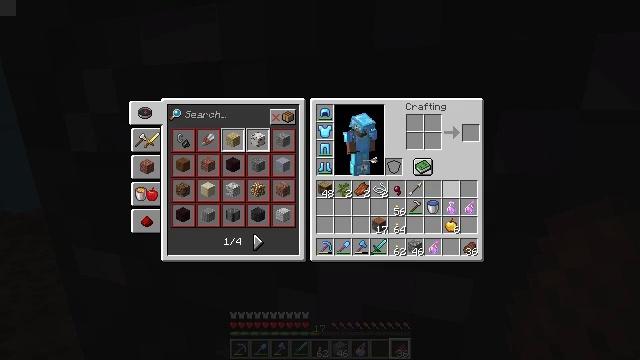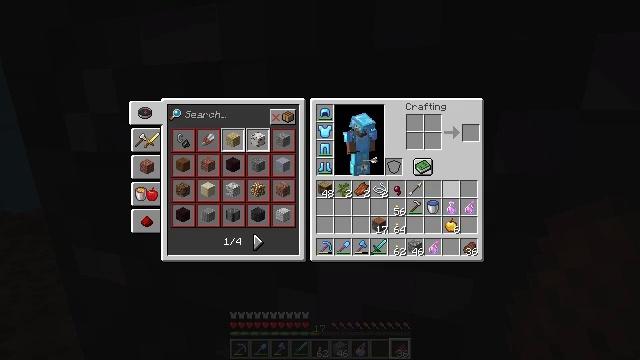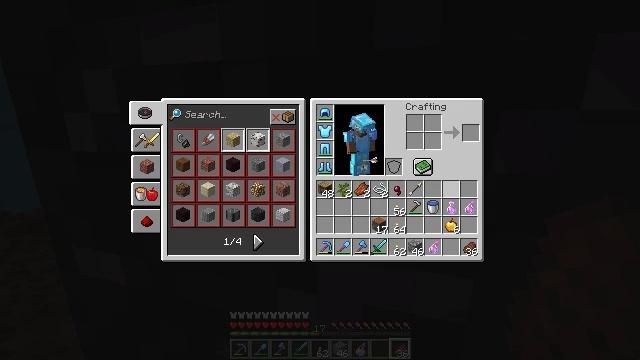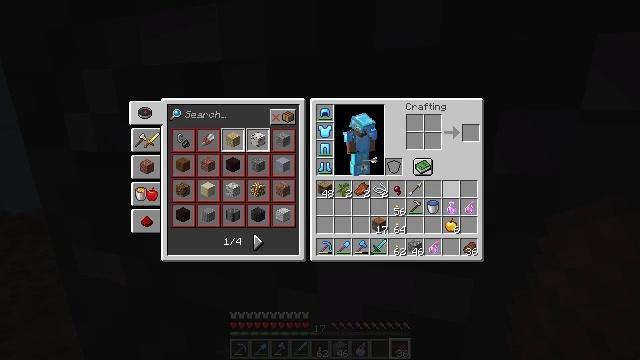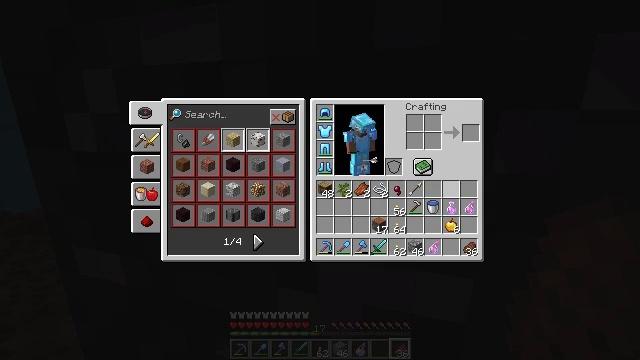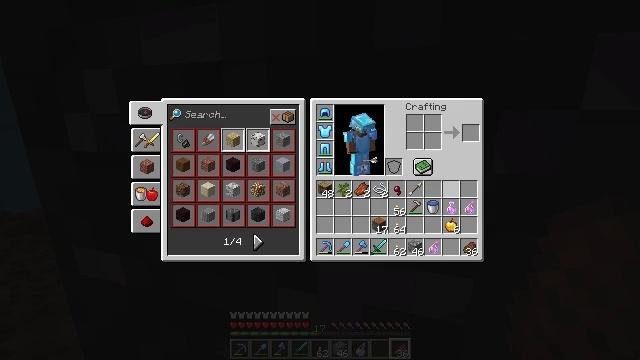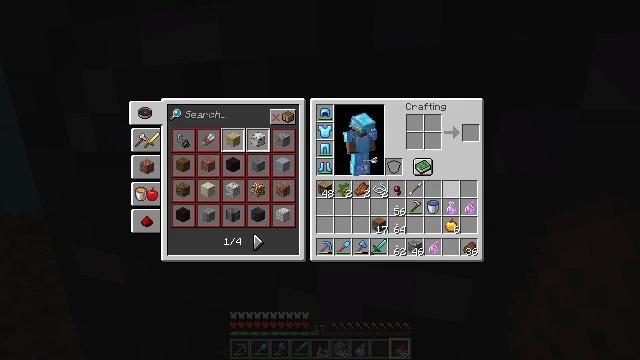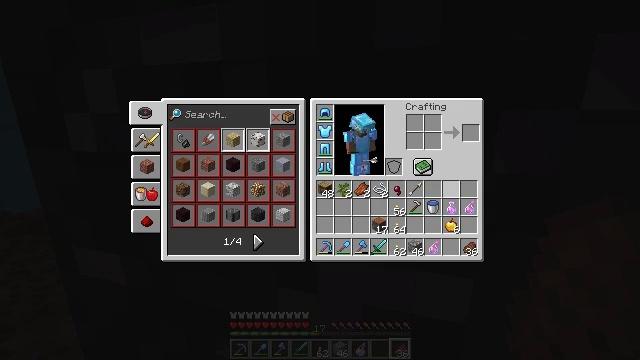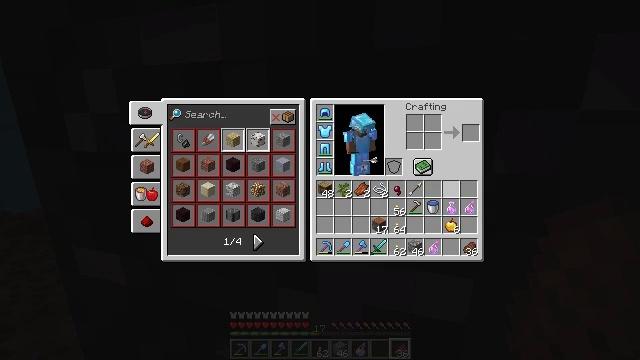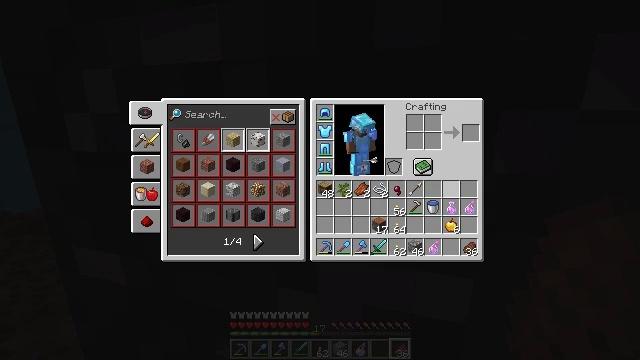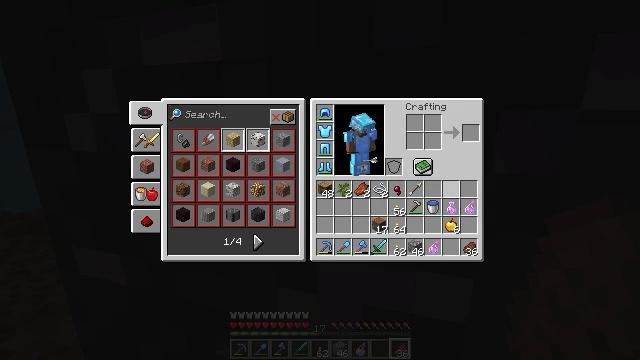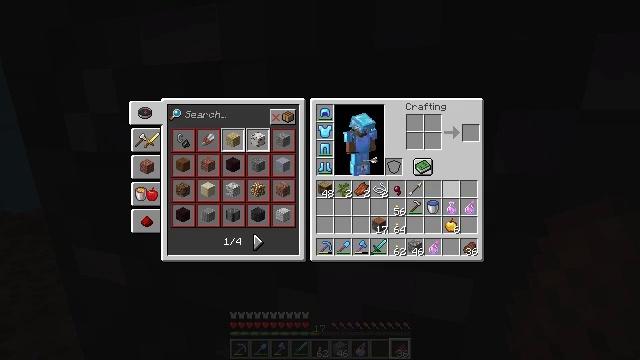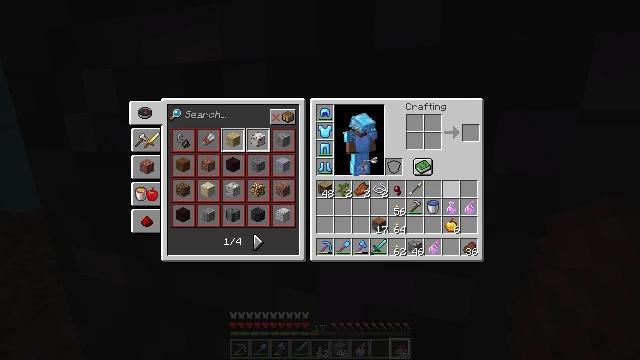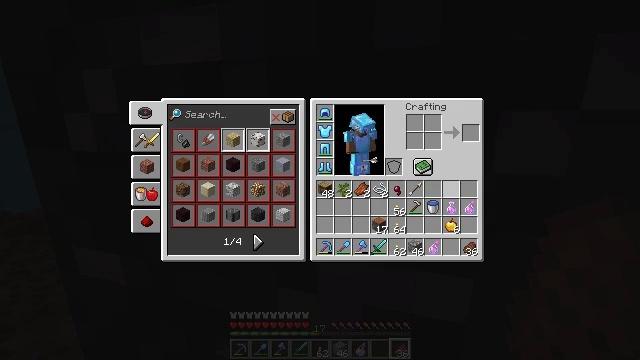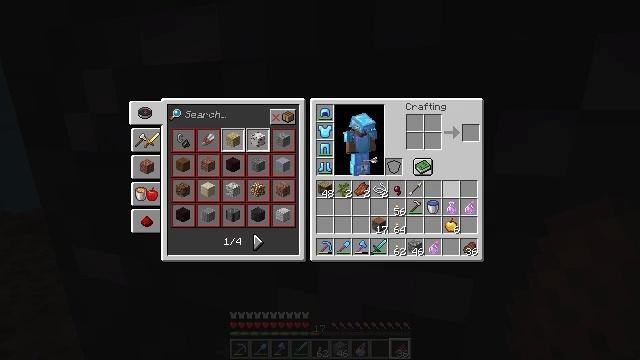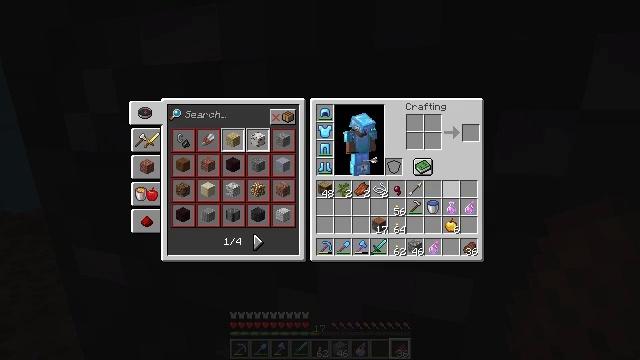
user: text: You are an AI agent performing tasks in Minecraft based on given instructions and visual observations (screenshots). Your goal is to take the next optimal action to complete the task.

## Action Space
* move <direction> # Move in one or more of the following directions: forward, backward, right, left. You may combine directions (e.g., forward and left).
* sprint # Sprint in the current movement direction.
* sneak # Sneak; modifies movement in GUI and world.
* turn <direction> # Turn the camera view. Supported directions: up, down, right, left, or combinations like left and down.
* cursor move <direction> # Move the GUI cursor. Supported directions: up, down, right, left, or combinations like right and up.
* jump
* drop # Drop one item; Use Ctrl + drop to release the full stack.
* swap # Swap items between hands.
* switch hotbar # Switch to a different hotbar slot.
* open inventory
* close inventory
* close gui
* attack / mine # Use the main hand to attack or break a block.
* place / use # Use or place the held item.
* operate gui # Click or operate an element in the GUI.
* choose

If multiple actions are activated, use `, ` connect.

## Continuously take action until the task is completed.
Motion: motion action
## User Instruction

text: Attack the soul fire to put it out.
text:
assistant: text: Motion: no_op
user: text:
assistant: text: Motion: no_op
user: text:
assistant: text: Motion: no_op
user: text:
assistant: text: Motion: no_op
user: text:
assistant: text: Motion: no_op
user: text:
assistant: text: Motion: no_op
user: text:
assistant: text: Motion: no_op
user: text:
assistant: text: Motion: no_op
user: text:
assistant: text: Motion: no_op
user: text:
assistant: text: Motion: no_op
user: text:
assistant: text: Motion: no_op
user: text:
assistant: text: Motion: no_op
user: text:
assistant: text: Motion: no_op
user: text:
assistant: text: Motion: no_op
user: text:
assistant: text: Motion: no_op
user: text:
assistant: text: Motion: no_op
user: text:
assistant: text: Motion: no_op
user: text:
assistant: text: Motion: no_op
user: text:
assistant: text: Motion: no_op
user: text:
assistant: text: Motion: close gui
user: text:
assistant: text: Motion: no_op
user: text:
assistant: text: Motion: no_op
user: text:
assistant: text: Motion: no_op
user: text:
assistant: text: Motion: turn left
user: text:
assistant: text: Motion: turn left
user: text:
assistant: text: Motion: turn left
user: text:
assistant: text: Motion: move left, turn left and up
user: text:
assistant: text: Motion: move left, turn left and up
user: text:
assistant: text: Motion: move forward and move left, turn left
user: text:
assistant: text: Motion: move forward and move left